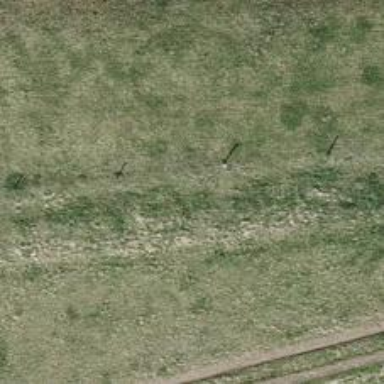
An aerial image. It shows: Track with grade 5 tracktype.